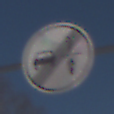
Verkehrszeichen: EndeVerbotUeberholenEinspurigeFahrzeuge
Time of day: MorningAfternoon
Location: Outdoor (Nature)
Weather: PartlyCloudy
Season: Winter
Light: Natural